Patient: sex M, age 62
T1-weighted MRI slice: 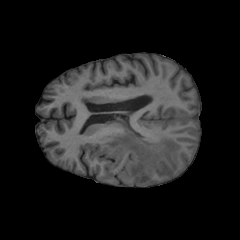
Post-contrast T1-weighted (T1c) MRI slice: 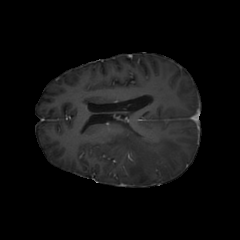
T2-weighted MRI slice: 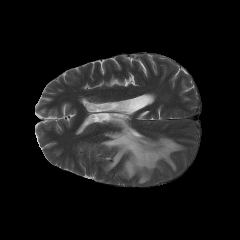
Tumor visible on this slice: yes
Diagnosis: Glioblastoma, IDH-wildtype
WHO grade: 4